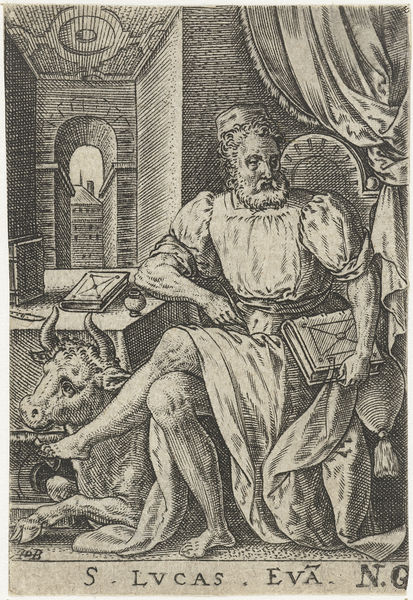
Titel: Evangelist Lucas
Künstler: Abraham de Bruyn
Standort: Amsterdam
Institution: Rijksmuseum
Schlagwörter: mann, sitzen, kleid, raum, schloss, bart, bibel, vorhang, türe, thron, eva, burg, palast, stift, tracht, stier, füller, lukas, lucas, vschloss